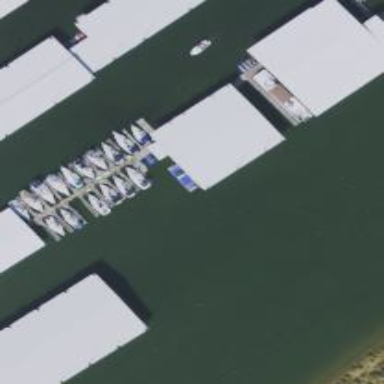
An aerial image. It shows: Building used for boat storage.